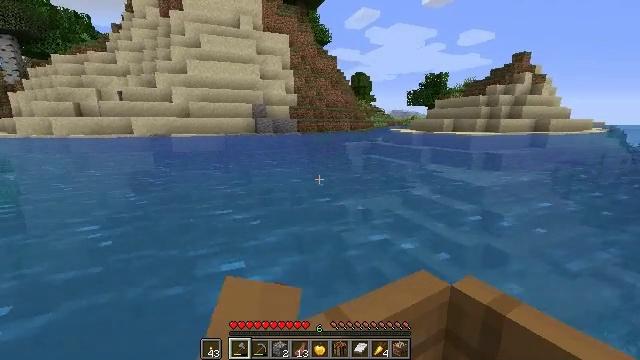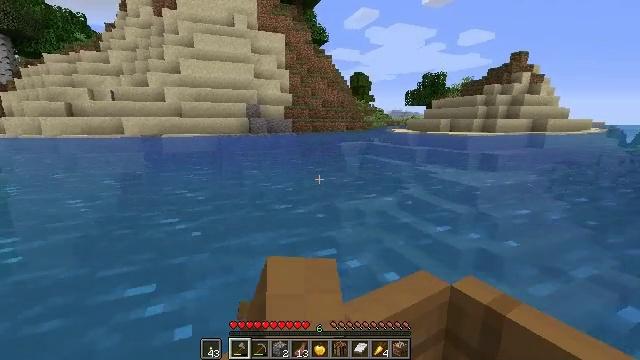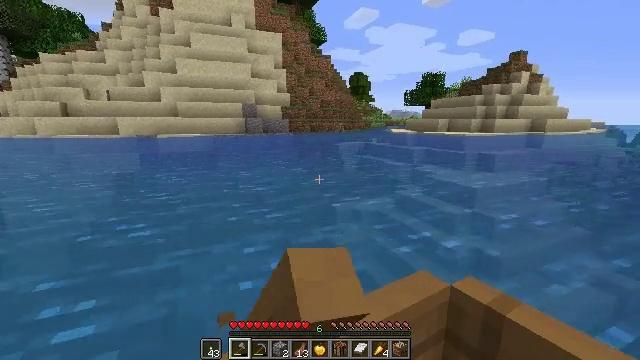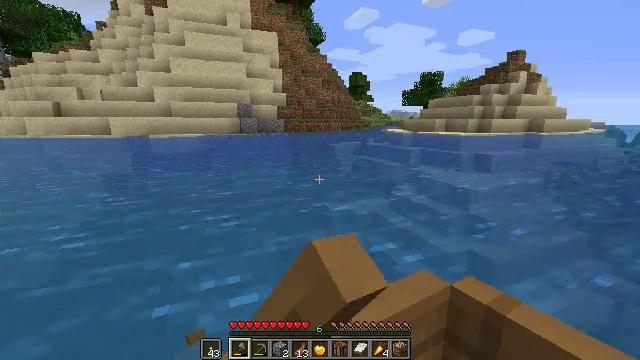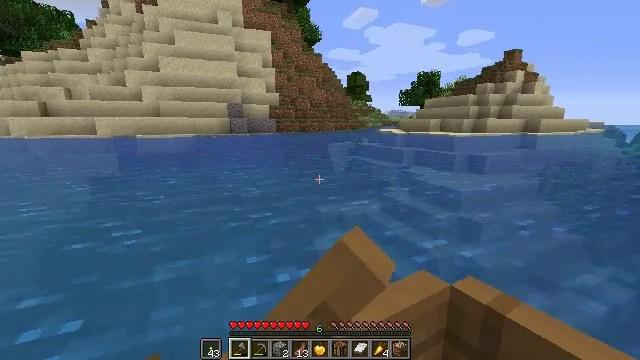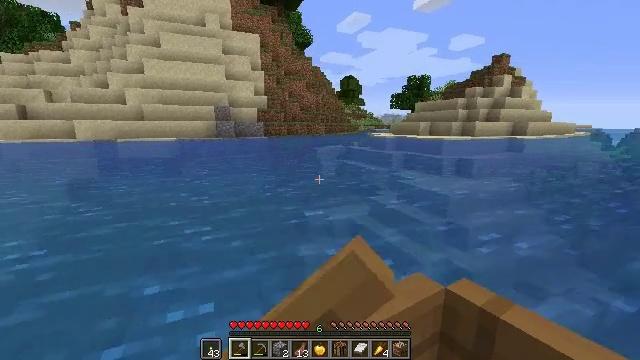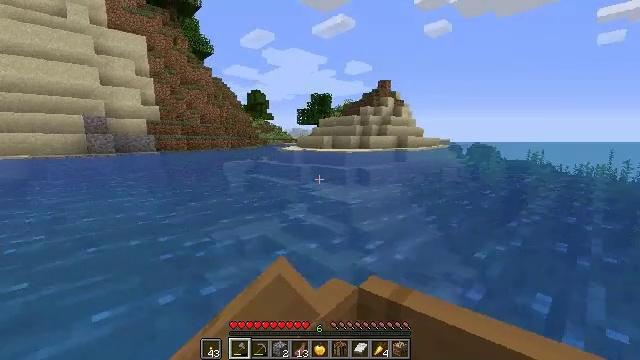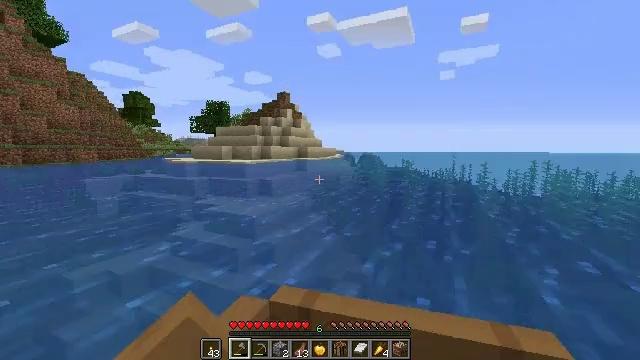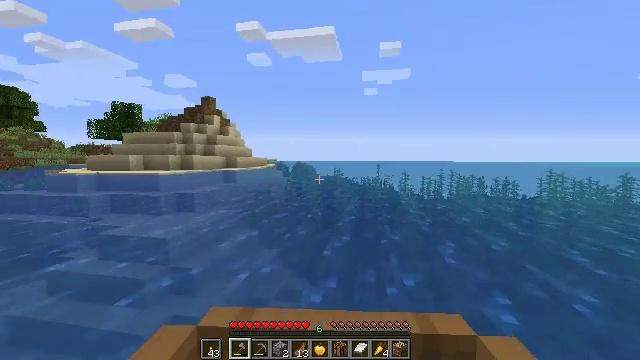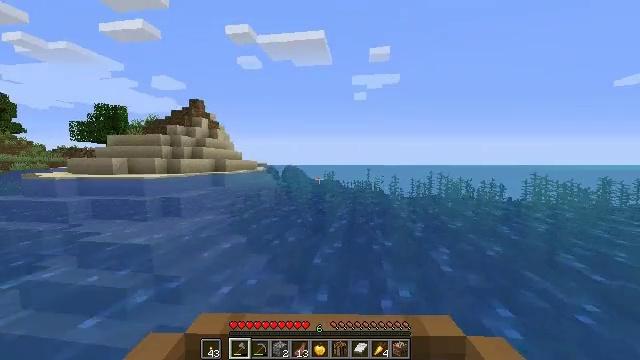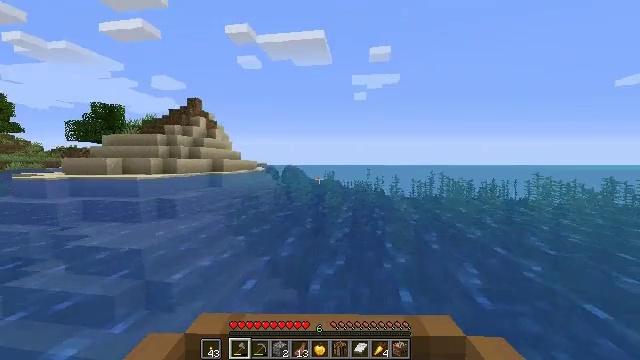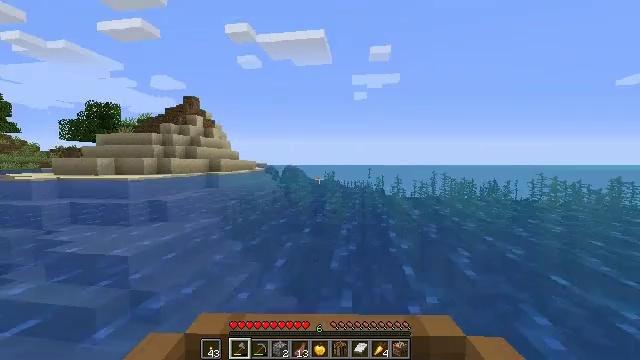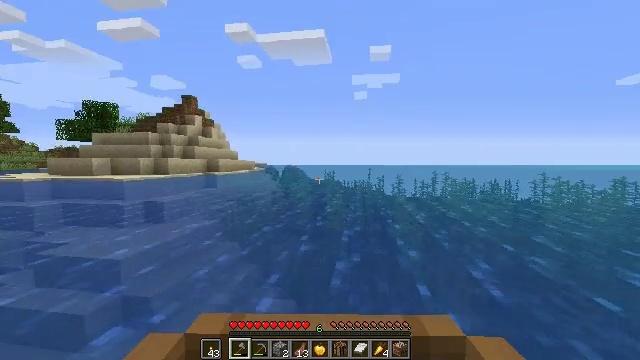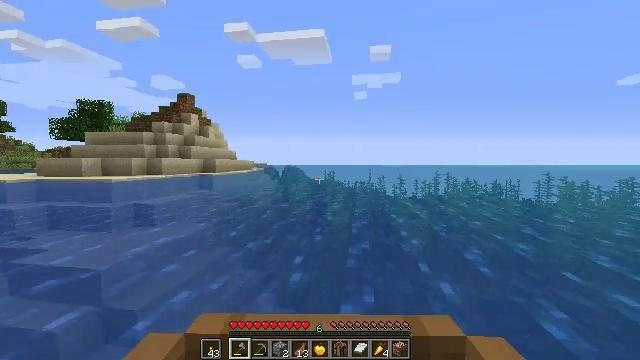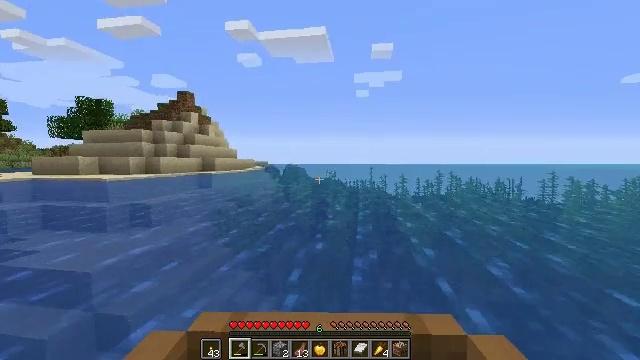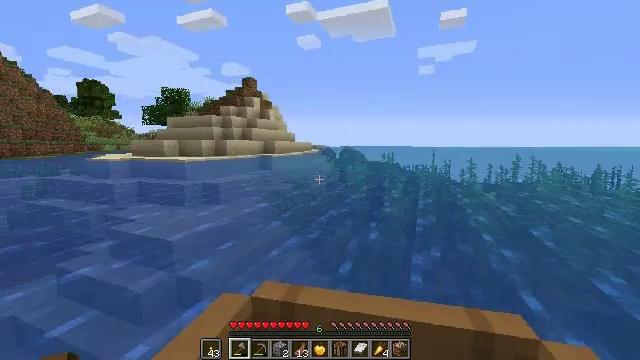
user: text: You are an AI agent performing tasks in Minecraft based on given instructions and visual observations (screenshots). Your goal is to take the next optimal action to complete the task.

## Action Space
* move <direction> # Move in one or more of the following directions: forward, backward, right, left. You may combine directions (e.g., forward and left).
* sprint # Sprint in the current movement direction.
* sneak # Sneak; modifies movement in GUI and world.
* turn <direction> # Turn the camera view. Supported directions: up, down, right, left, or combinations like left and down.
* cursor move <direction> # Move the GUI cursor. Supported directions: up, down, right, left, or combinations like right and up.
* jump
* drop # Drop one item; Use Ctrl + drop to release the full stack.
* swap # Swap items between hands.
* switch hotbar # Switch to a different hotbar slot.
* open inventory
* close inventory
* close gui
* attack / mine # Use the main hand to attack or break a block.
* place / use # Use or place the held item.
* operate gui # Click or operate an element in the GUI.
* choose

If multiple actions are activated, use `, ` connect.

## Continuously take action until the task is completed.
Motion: motion action
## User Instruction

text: Gather dandelions in the field.
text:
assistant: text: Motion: move forward
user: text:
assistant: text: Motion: move forward
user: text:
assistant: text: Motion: move forward
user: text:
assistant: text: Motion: move forward
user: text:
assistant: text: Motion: move forward, turn right
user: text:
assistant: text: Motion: move forward, turn right and up
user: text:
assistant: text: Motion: move forward, turn right and up
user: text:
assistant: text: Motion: move forward, turn right and up
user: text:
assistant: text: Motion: move forward, turn right
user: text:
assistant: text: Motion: move forward
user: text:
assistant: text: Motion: move forward
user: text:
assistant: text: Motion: move forward
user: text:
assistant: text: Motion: move forward
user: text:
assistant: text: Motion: move forward
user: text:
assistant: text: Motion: move forward, turn left and down
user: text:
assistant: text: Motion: move forward, turn left and down
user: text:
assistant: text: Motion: move forward, turn left and down
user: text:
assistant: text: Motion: move forward, turn left
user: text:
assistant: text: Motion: move forward
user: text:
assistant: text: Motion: move forward
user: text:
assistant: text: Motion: move forward
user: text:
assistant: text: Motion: move forward
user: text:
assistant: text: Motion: move forward
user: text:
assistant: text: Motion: move forward
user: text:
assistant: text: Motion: move forward
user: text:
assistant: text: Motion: move forward
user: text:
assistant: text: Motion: move forward
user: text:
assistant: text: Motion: move forward
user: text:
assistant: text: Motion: move forward
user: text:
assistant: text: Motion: move forward